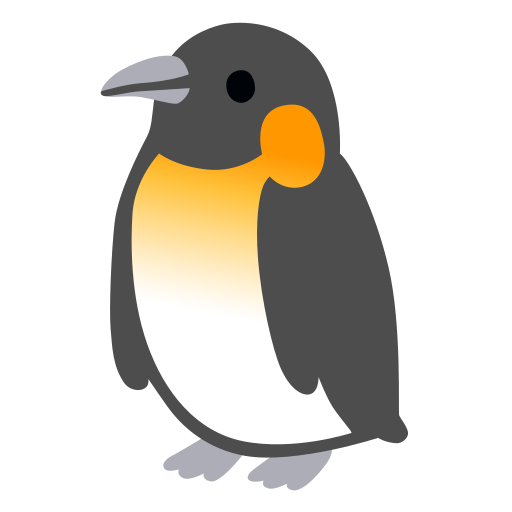
Emoji: 🐧